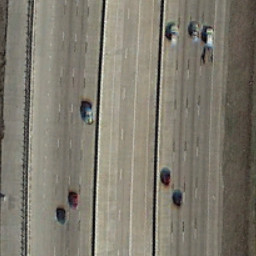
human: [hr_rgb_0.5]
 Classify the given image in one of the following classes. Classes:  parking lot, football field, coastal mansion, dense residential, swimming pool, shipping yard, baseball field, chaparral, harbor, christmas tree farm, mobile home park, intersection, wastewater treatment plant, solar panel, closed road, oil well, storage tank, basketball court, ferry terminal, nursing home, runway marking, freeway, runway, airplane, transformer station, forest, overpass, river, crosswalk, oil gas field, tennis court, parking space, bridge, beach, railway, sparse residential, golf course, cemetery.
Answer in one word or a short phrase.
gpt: freeway